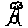
Label: tree